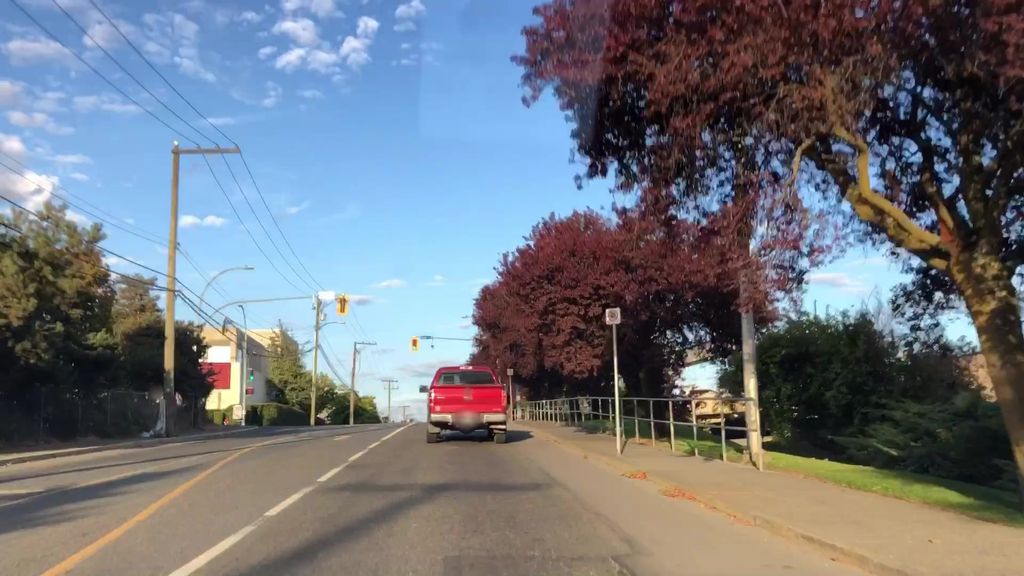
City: victoria